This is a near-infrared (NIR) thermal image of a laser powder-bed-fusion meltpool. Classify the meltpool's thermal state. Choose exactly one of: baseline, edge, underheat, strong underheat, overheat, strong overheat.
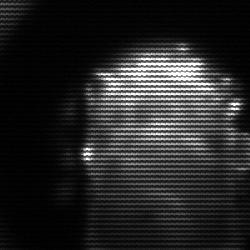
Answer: baseline